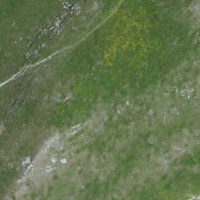
EUNIS habitat code: 23
Species observed at this site:
Miramella alpina
Aglais io
Aglais urticae
Dactylorhiza viridis